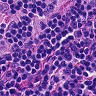
Metastatic tissue present: no